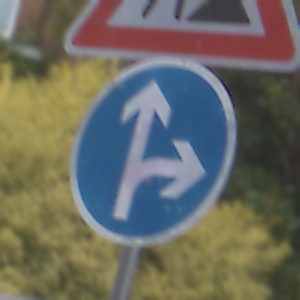
Verkehrszeichen: VorgeschriebeneFahrtrichtungGeradeausOderRechts
Zusatzzeichen oben: Arbeitsstelle
Umgebung: Outdoor, Urban
Tageszeit: MorningAfternoon
Wetter: Overcast
Licht: Natural
Jahreszeit: NotSpecified
Kontrast: LowContrast